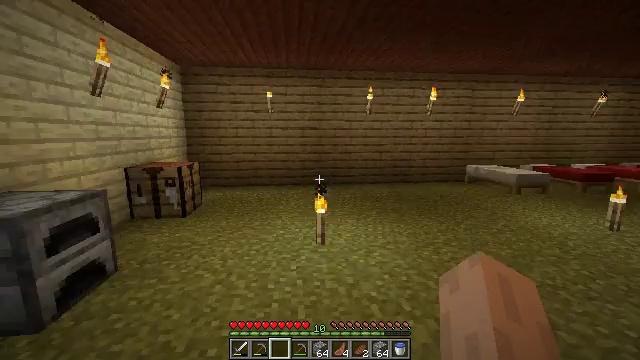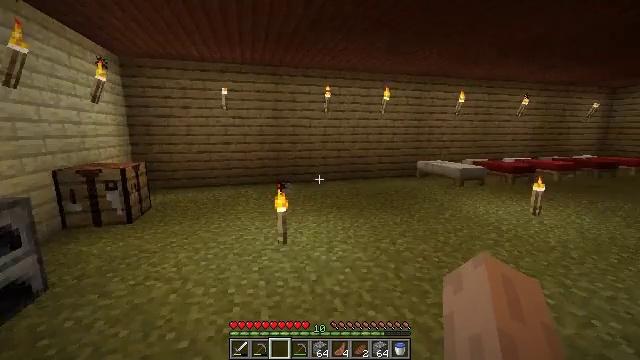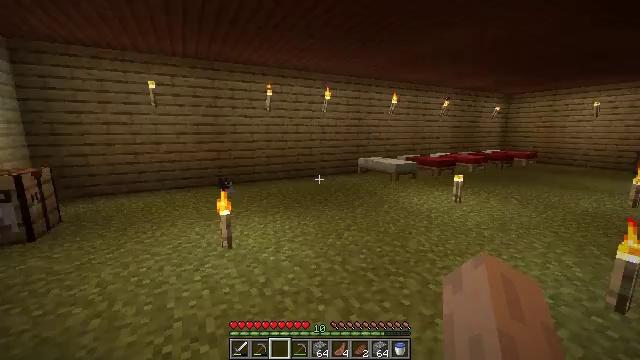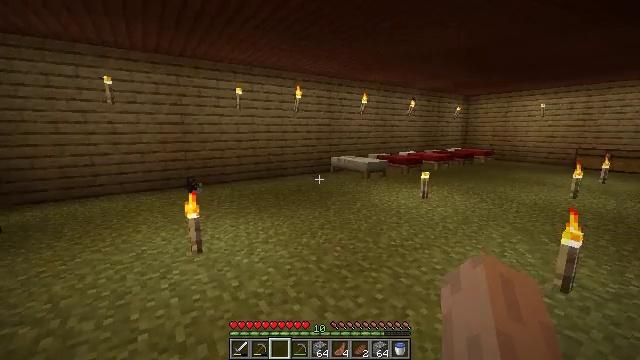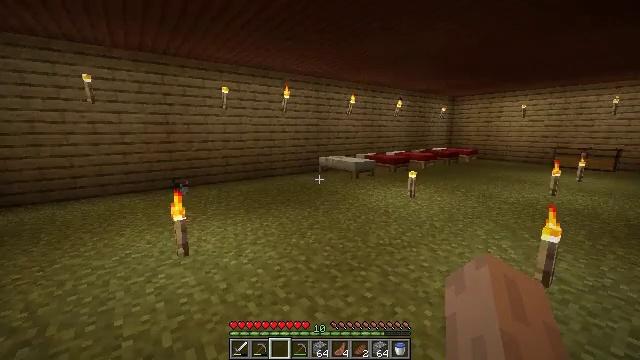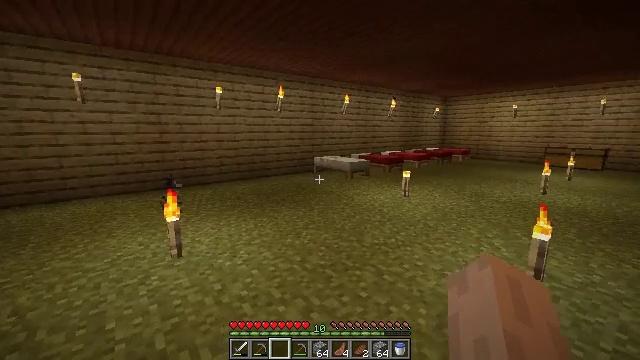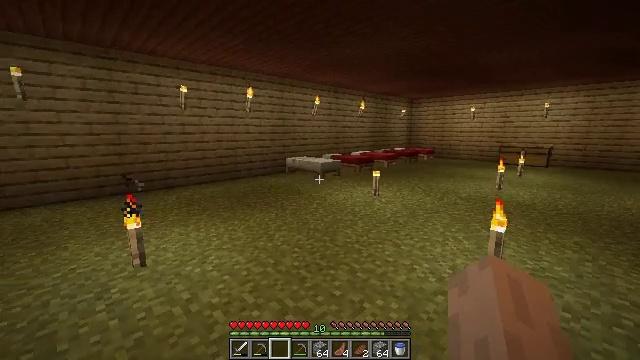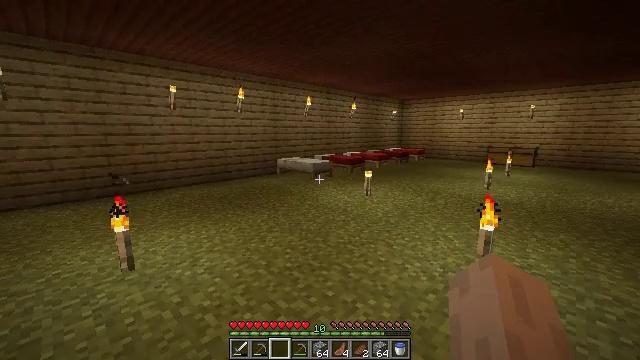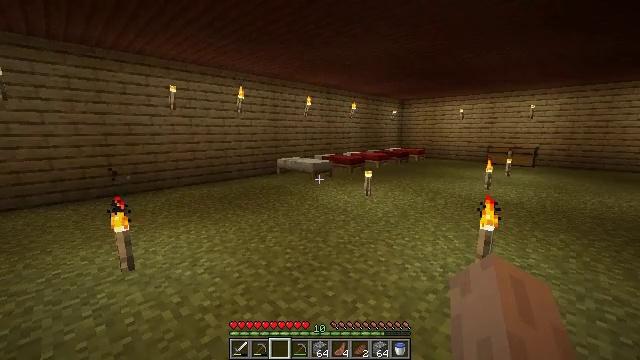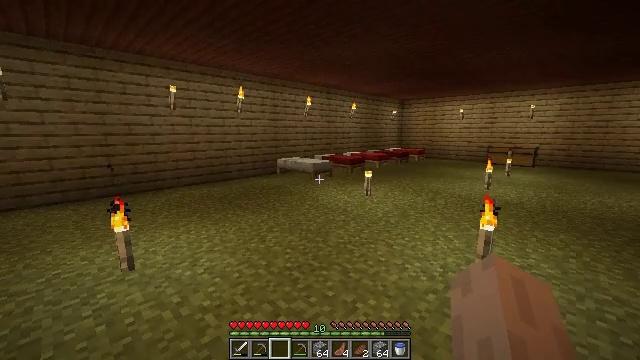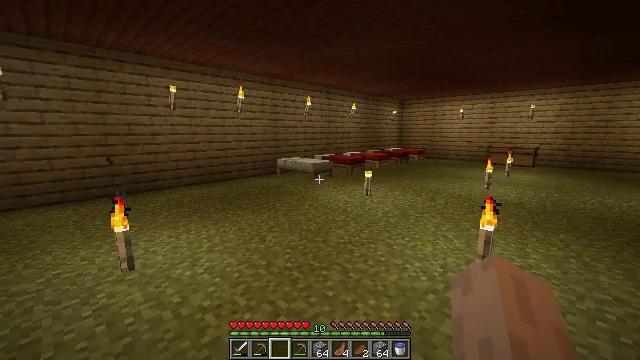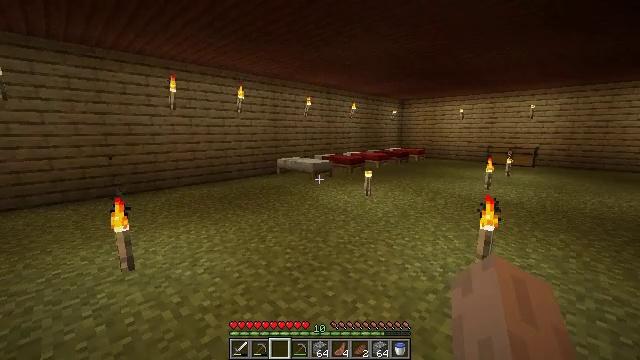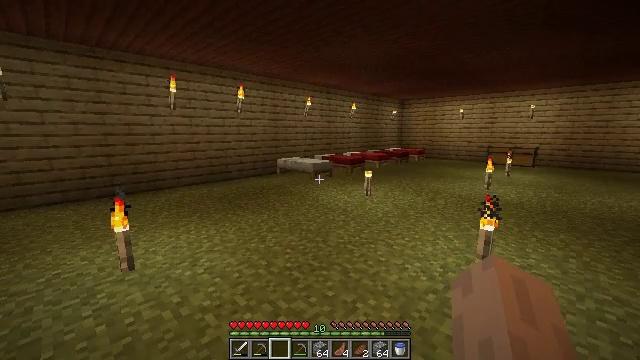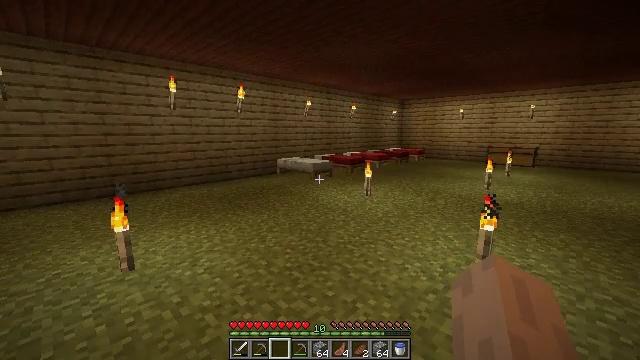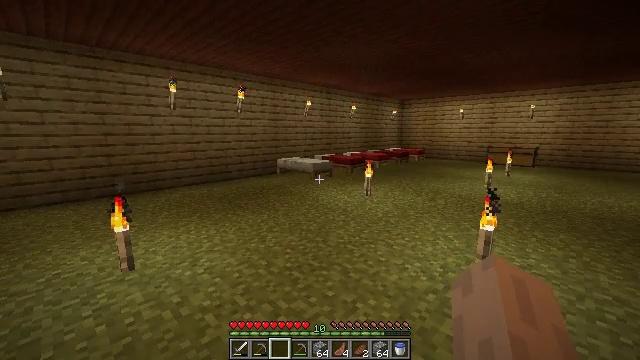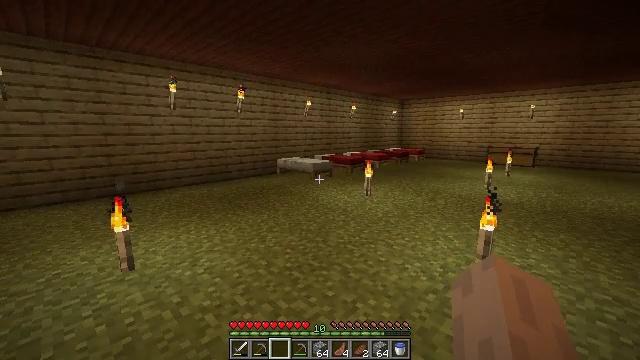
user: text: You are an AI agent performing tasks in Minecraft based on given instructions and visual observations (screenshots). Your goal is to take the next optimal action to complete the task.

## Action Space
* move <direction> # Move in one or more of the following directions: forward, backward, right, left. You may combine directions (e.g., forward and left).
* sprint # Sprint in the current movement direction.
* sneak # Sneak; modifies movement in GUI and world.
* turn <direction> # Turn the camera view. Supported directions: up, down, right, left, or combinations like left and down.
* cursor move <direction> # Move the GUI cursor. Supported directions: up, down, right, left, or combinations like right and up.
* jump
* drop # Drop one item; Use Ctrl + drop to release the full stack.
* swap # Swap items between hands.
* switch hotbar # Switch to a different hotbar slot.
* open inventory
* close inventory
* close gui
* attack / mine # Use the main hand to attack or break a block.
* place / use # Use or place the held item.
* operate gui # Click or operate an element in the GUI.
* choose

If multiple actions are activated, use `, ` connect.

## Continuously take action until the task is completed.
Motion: motion action
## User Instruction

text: Convert acacia plank into an acacia button.
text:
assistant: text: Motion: turn right
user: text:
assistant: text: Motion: turn right
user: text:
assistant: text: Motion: turn right
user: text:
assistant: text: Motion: turn right
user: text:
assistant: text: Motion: turn right
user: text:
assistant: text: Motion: turn right
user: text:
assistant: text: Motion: turn right
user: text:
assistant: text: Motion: no_op
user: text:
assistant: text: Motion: no_op
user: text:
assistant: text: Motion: no_op
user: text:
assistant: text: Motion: no_op
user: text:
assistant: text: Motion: no_op
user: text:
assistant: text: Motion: no_op
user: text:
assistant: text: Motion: no_op
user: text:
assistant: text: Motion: no_op
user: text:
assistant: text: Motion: turn left
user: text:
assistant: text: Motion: turn left and down
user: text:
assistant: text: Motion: turn left
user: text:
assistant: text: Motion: turn left
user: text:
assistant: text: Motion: turn left
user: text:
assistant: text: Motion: turn left
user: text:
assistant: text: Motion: turn left
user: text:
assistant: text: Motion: no_op
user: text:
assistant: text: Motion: no_op
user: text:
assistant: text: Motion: turn left
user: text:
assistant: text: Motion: turn left
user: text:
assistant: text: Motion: turn left and up
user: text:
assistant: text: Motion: turn left and up
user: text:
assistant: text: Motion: no_op
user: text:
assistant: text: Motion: no_op